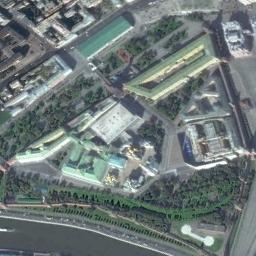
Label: palace